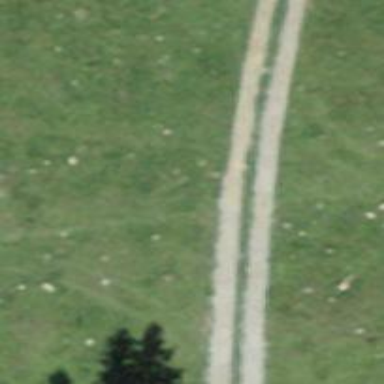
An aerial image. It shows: Dirt path.